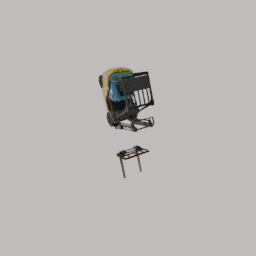
Label: mechanical